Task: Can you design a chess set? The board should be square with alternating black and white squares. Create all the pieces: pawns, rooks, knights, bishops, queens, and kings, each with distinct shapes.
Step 3807:
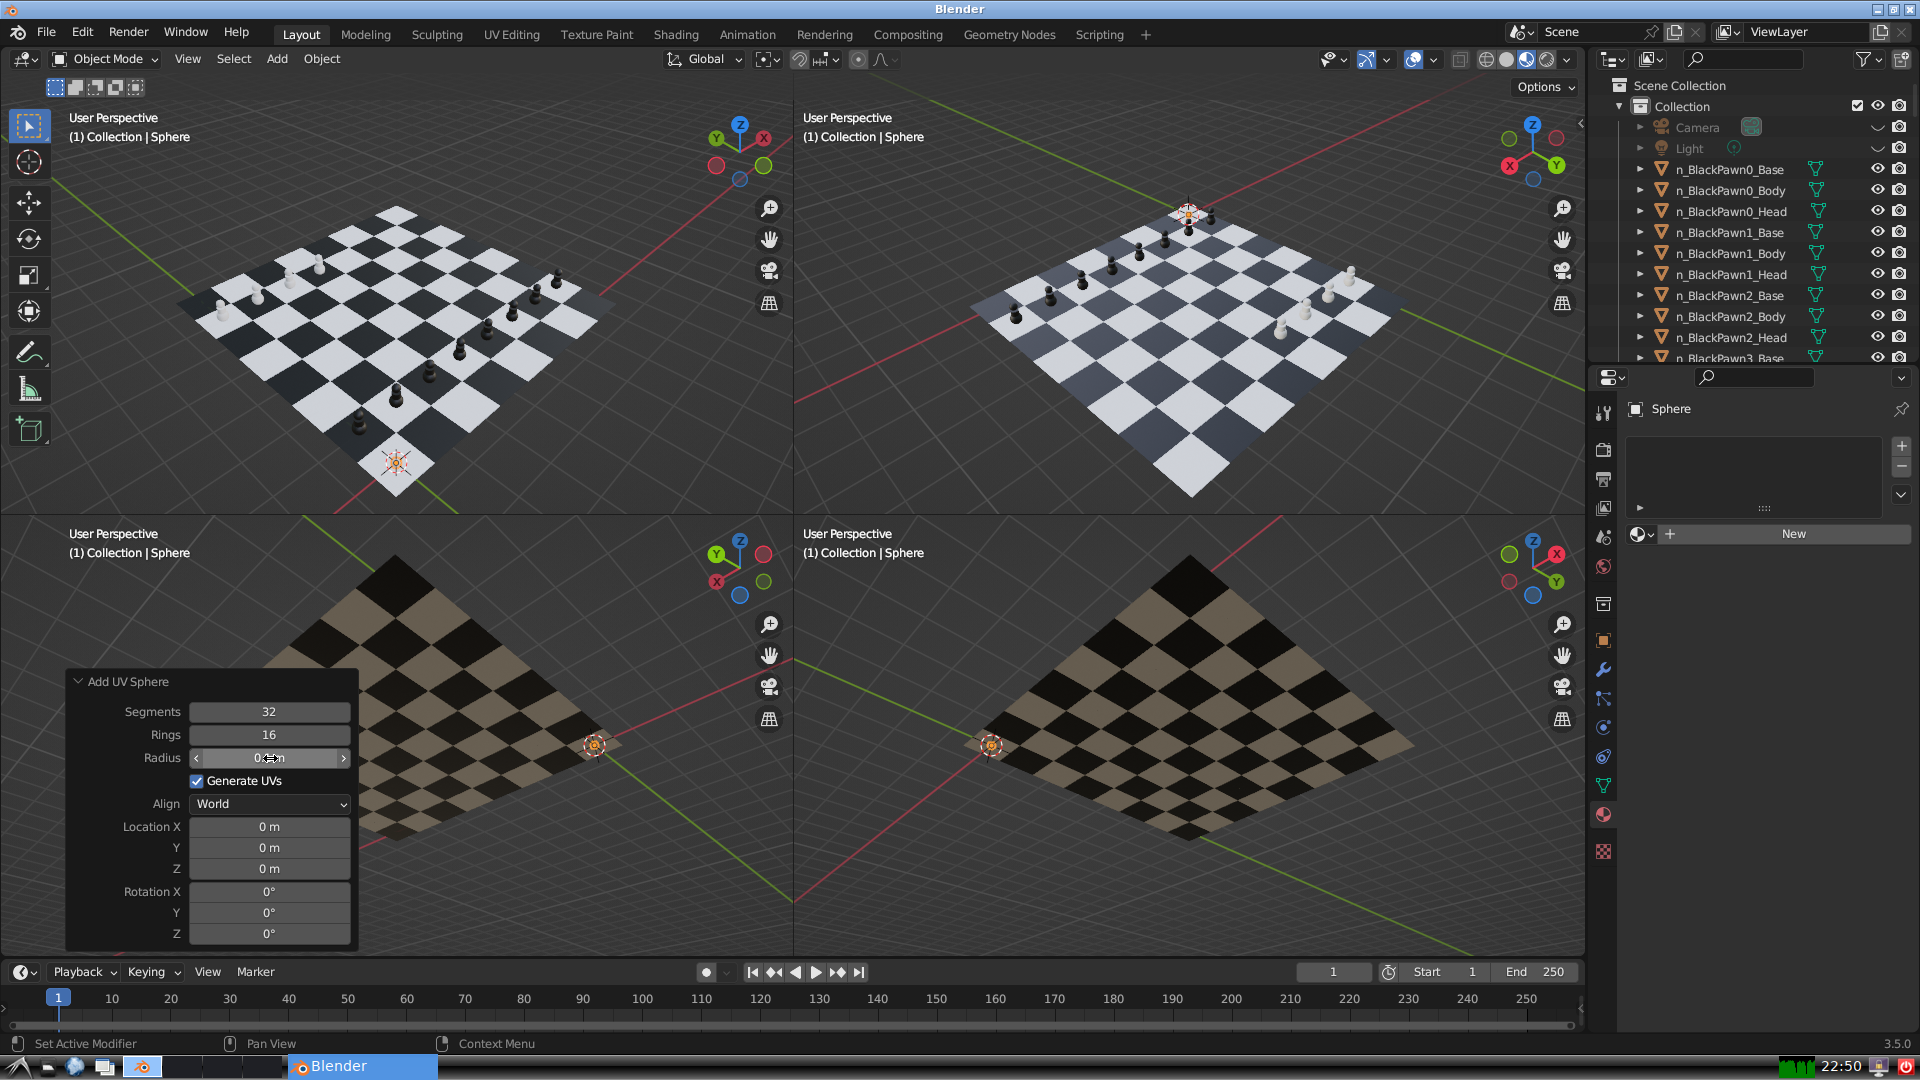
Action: click: no